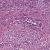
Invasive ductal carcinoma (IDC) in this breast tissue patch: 1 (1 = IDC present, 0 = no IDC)